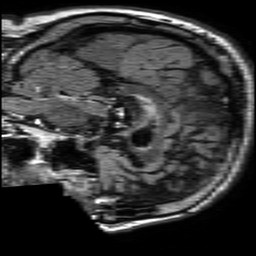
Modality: FLAIR
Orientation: sagittal
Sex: male
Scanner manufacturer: philips
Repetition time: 11 s
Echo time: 0.125 s